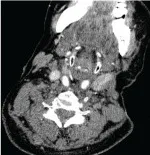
Imaging performance. (C-F) continuous shrinkage of the tumor lesion and metastatic lymph nodes following sintilimab combined with anlotinib treatment in October 2023, December 2023, respectively.
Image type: radiology (ct)